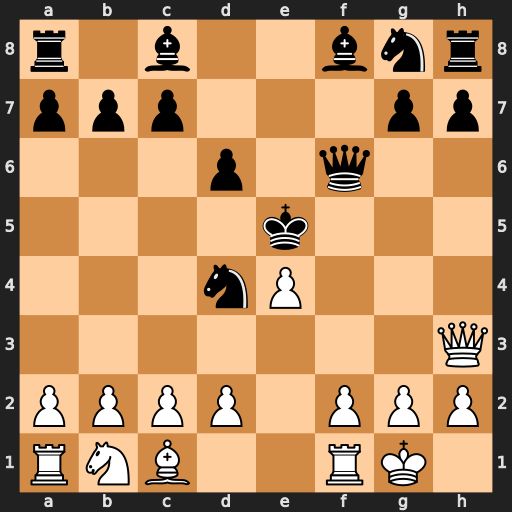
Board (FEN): r1b2bnr/ppp3pp/3p1q2/4k3/3nP3/7Q/PPPP1PPP/RNB2RK1
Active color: w
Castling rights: -
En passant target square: -
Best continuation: f4+ Qxf4 Qh5+